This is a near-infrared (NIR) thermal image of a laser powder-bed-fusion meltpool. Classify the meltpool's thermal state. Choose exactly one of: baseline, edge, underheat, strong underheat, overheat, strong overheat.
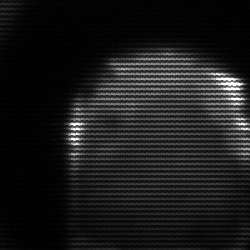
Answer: edge